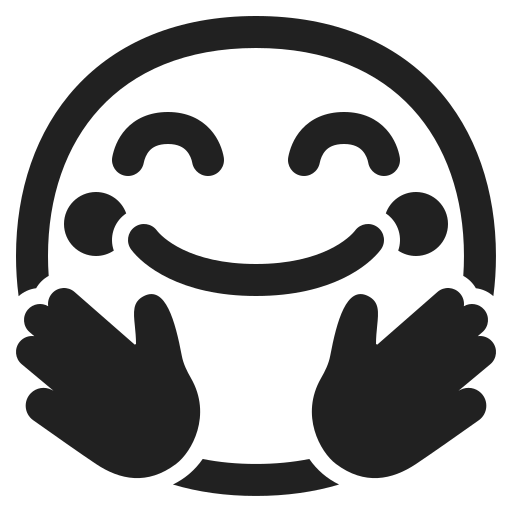
hugging face high contrast